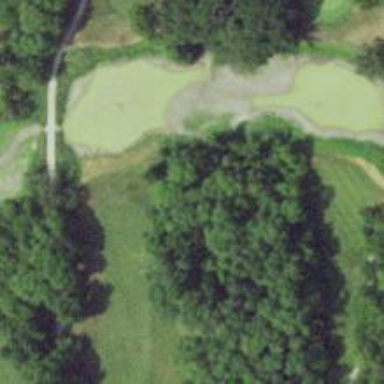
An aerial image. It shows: View of golf hole.